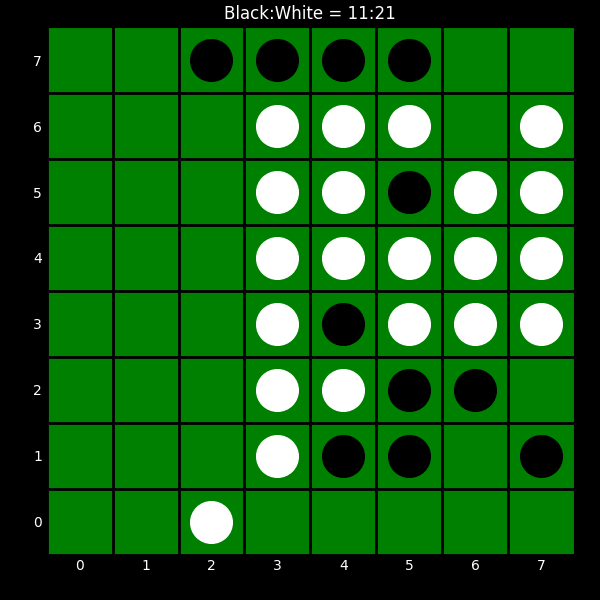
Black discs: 11
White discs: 21